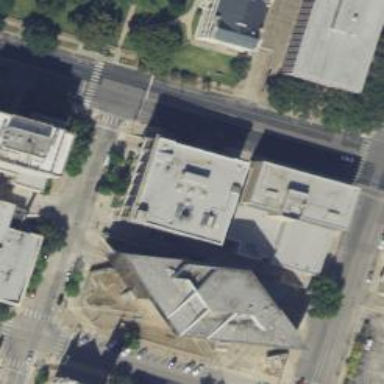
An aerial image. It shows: Government office building.